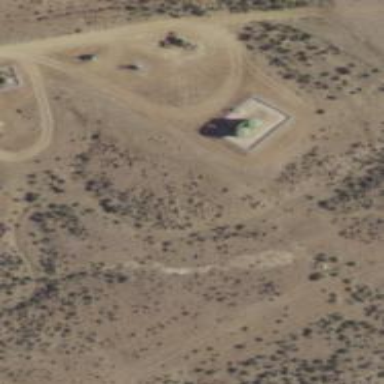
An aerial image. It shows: Storage tank that is man-made.